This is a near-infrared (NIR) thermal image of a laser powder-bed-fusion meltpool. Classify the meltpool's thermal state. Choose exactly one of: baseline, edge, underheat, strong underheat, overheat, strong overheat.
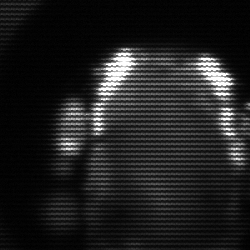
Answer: baseline